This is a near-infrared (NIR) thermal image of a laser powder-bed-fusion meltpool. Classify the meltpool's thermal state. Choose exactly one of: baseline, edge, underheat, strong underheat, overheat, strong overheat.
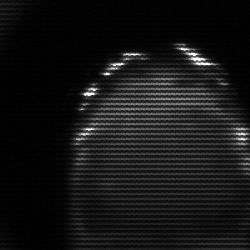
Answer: edge